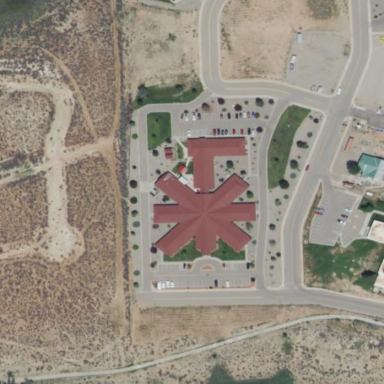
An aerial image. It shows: Nursing home building.